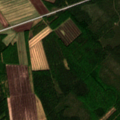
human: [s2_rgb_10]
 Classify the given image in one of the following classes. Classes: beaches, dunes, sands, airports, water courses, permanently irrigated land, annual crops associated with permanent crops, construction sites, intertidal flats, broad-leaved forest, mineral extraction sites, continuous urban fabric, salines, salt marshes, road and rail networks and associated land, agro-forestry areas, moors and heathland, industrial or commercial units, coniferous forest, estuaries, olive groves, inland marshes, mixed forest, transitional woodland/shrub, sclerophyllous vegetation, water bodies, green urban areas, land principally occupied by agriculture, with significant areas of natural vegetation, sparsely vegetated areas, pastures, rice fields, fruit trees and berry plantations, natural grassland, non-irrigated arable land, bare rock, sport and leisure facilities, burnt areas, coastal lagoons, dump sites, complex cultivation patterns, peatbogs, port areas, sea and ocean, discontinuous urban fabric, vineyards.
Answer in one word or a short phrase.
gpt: non-irrigated arable land, coniferous forest, mixed forest